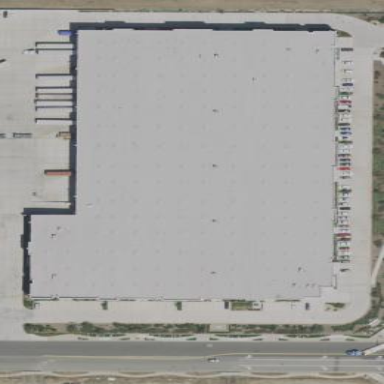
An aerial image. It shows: Warehouse building.